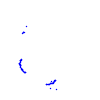
Particle: kaon